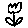
Label: flower